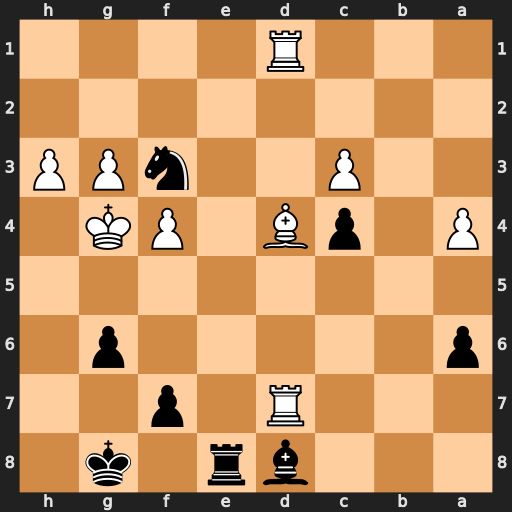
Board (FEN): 3br1k1/3R1p2/p5p1/8/P1pB1PK1/2P2nPP/8/3R4
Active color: b
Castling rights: -
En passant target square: -
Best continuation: Nh2#